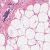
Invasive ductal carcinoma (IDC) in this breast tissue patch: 1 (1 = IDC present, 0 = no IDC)